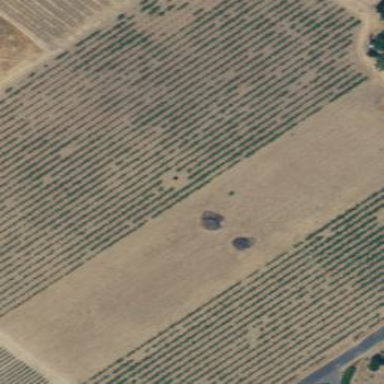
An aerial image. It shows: Vineyard growing grapes.